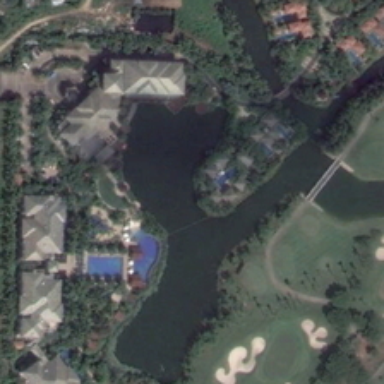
A green mountains and rivers of the tourist resort .